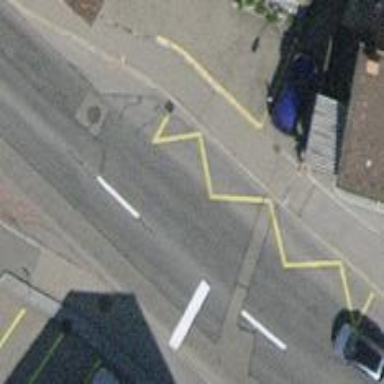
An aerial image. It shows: Bus stop with stop position for public transport.